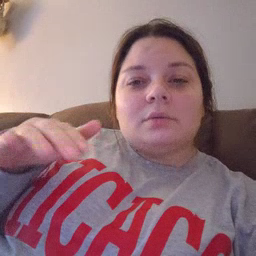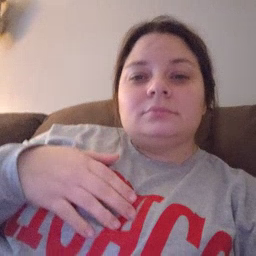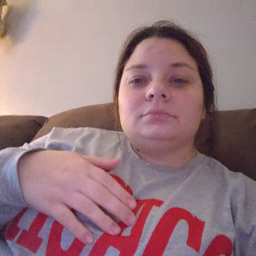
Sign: child